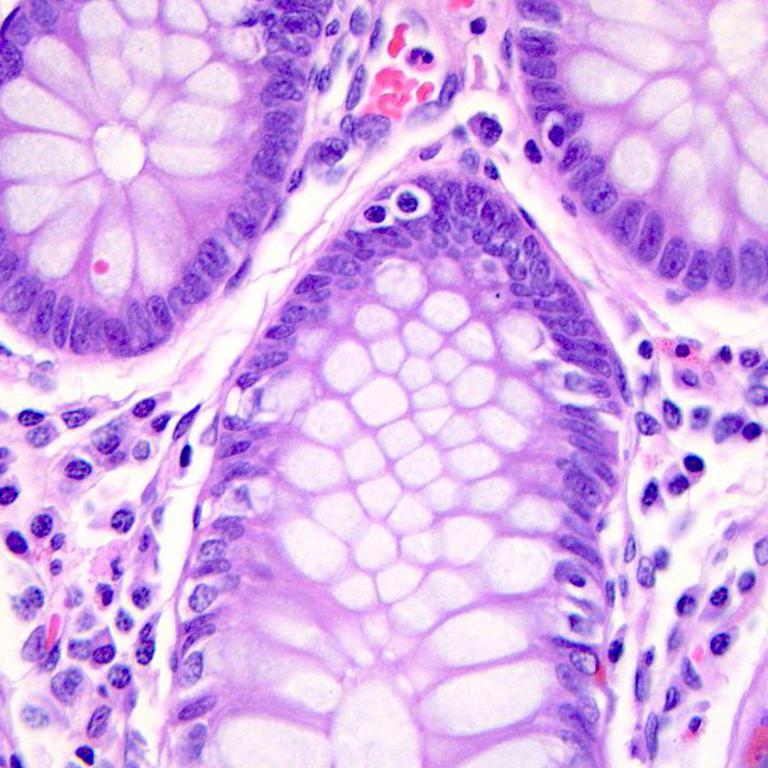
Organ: colon
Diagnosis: benign